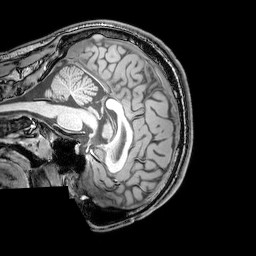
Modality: T1w
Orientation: sagittal
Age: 23
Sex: male
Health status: healthy
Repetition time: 0.081 s
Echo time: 0.037 s